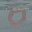
Label: 0